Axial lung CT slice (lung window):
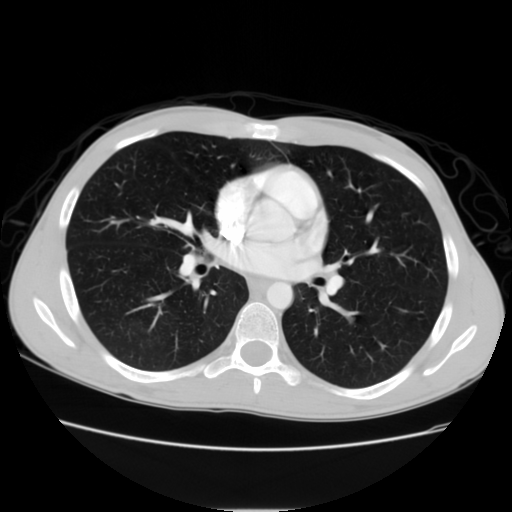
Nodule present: no